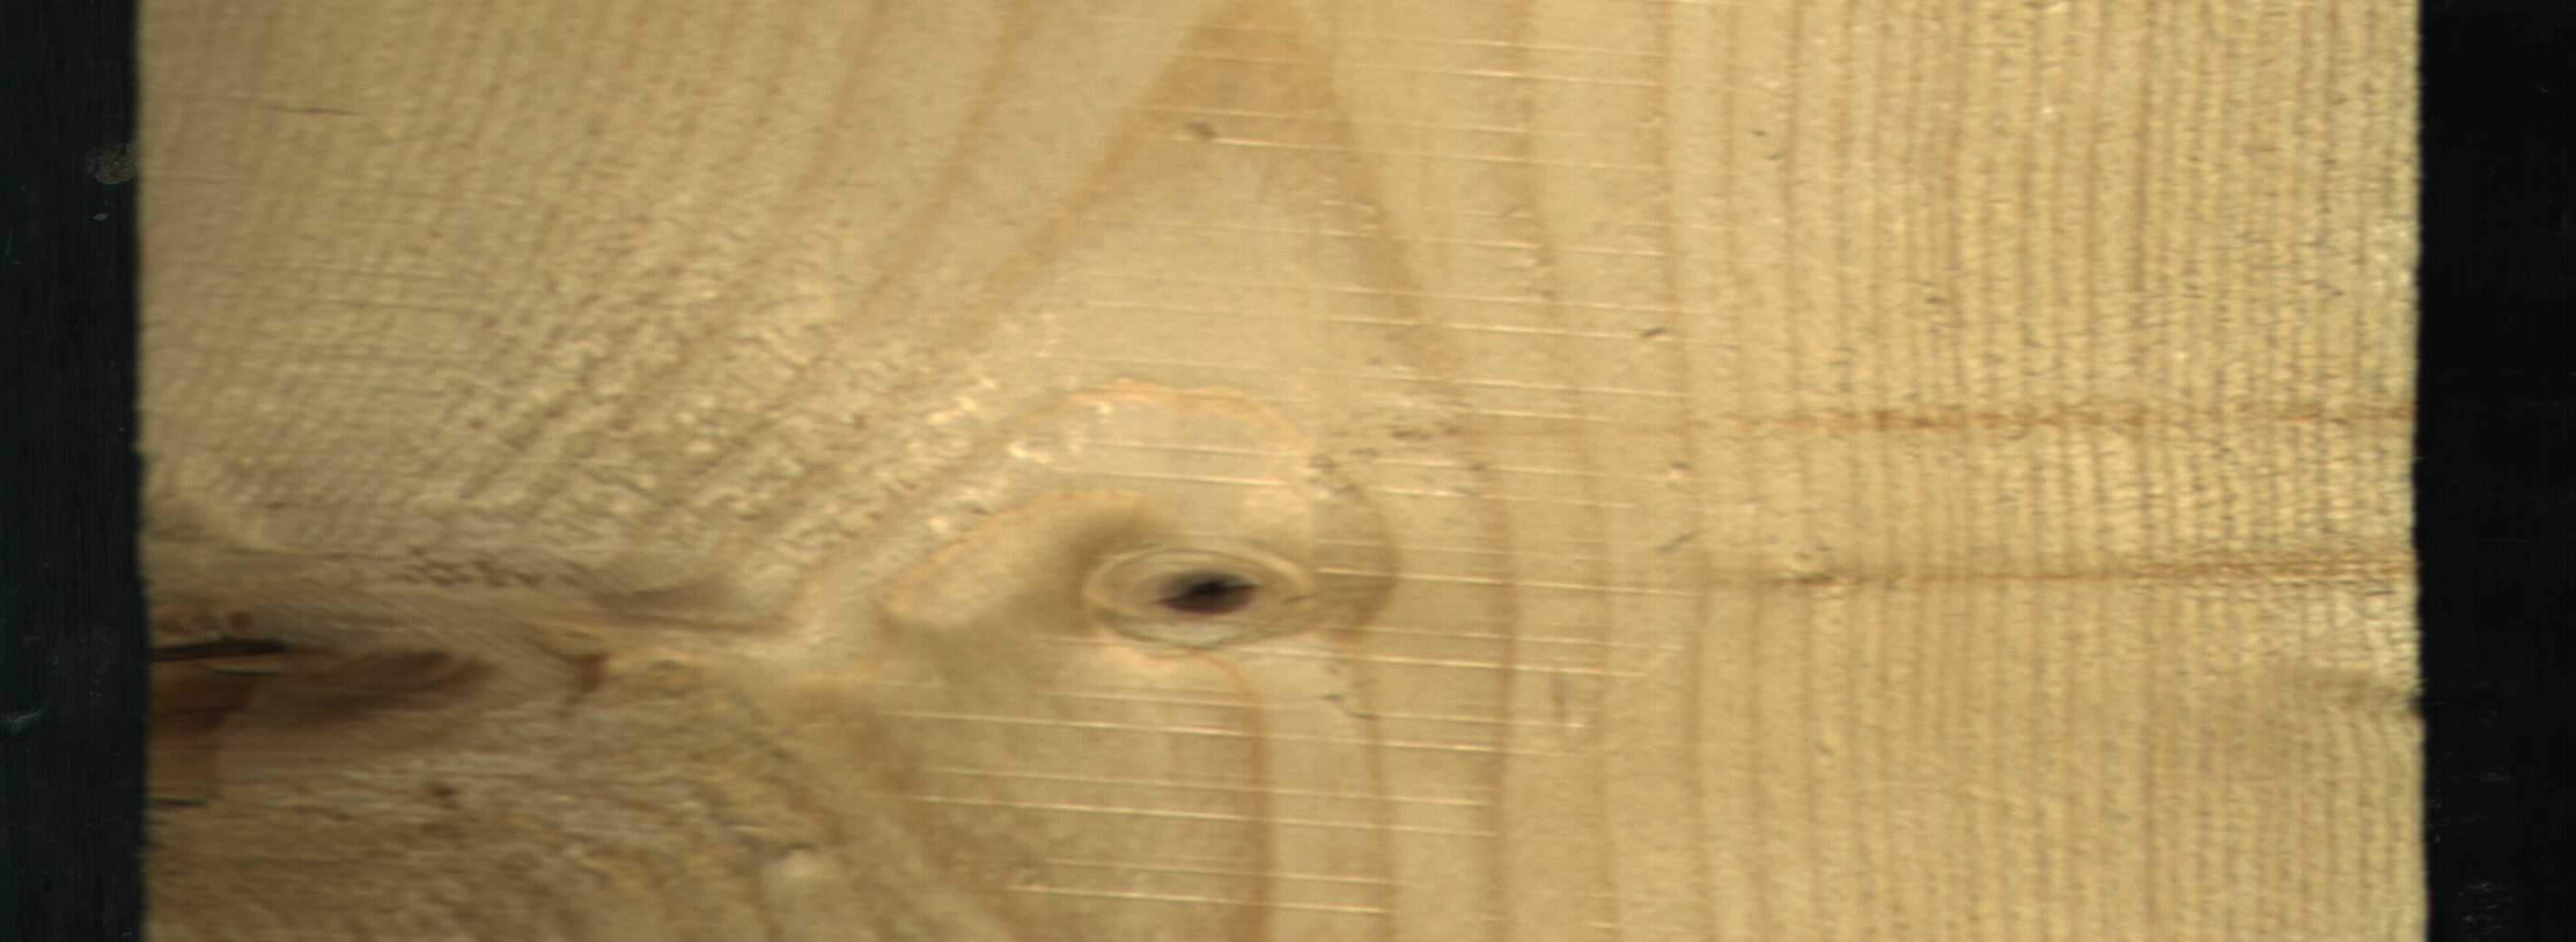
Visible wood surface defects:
Dead_Knot
Dead_Knot